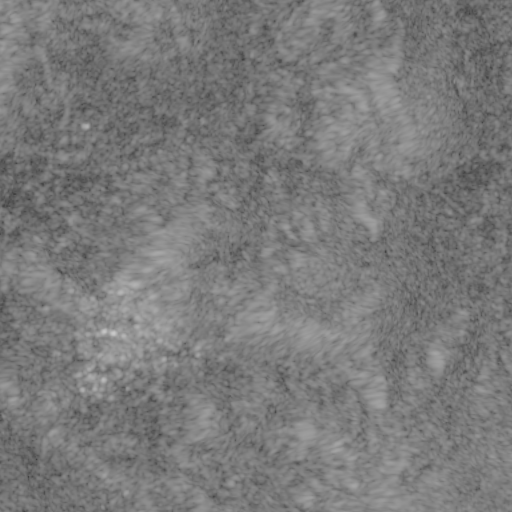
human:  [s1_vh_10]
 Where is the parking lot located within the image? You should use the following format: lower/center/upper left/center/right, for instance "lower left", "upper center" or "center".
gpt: The parking lot is located in the lower left of the image.
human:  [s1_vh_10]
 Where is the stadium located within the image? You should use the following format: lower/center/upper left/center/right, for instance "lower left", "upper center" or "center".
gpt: The stadium is located in the center of the image.
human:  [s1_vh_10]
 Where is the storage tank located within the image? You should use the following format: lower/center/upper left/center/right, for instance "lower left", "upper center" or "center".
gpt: The storage tank is located in the lower left of the image.
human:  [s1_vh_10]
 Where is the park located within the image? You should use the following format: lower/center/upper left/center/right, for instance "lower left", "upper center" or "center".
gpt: There is no park in the image.

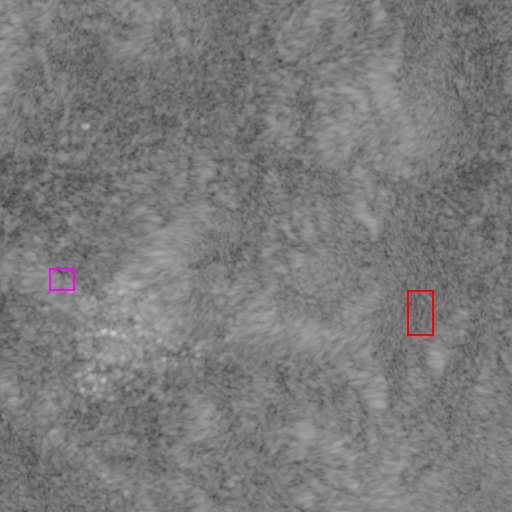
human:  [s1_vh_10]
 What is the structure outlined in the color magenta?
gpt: The structure outlined in magenta is a park.
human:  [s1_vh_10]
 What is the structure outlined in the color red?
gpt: The structure outlined in red is a quarry.
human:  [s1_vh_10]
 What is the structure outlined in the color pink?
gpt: There is no pink outline.